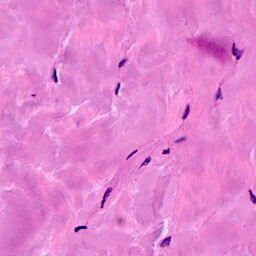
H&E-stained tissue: Breast